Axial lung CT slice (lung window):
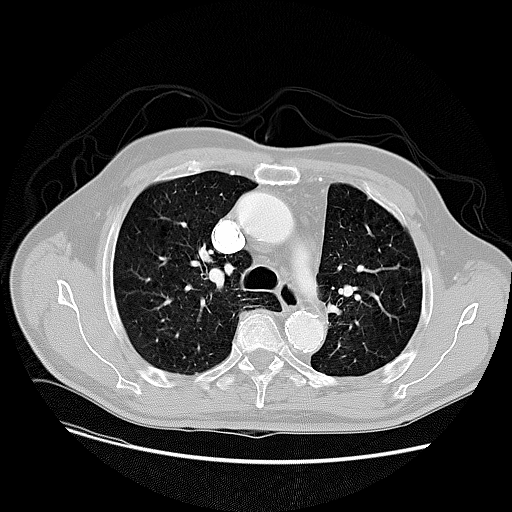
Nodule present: no